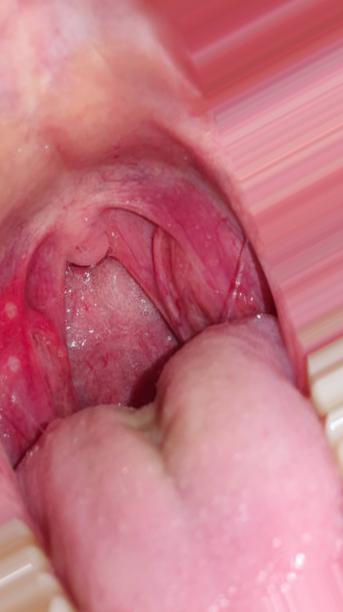
Condition: Mouth Ulcer